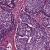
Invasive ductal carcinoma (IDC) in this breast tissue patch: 1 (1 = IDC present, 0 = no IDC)